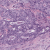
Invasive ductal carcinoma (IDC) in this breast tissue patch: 0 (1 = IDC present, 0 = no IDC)